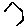
Label: hexagon